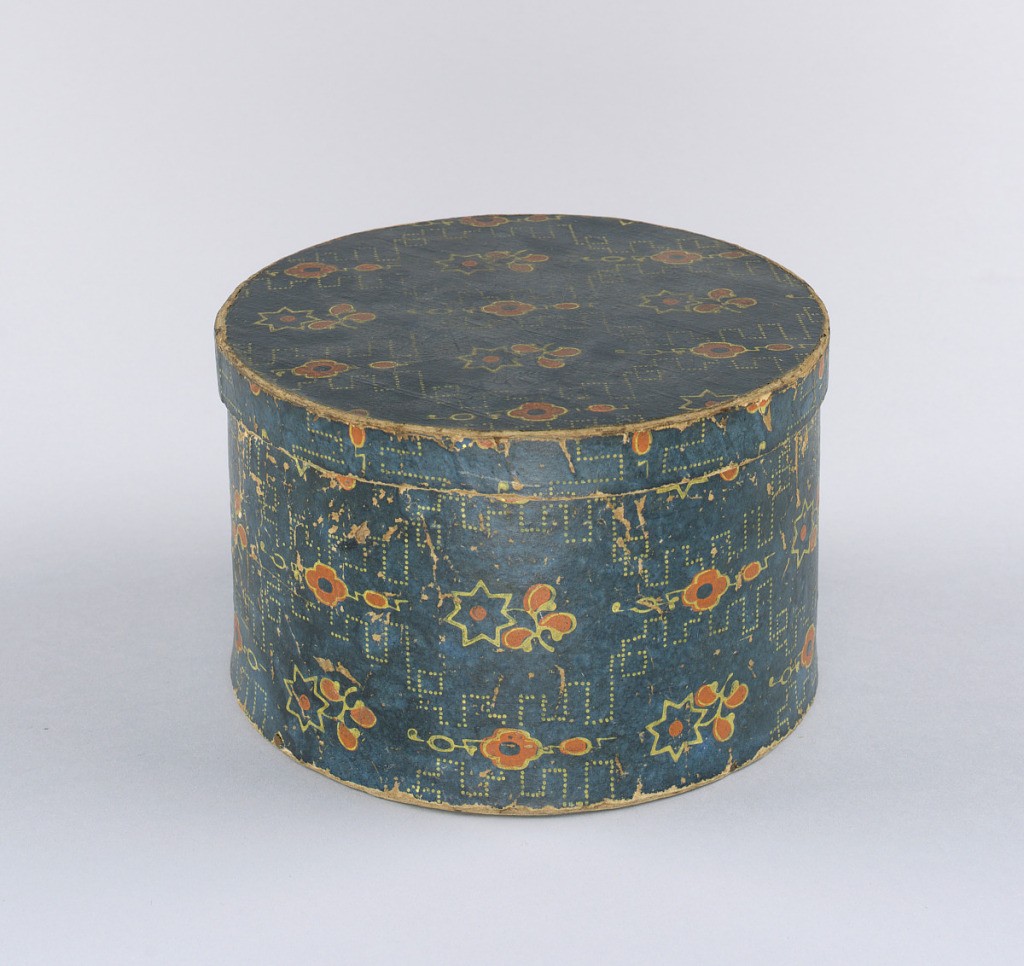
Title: Bandbox
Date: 1825–28
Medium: Block-printed paper, pasteboard, wood, wool
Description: Workbox for seamstress, covered with simple geometric small-scale floral pattern, cloth pocket inside.